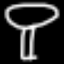
Label: mushroom